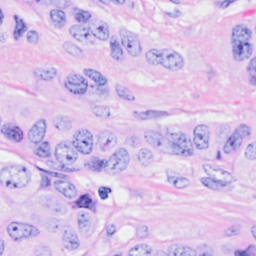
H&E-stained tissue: Breast